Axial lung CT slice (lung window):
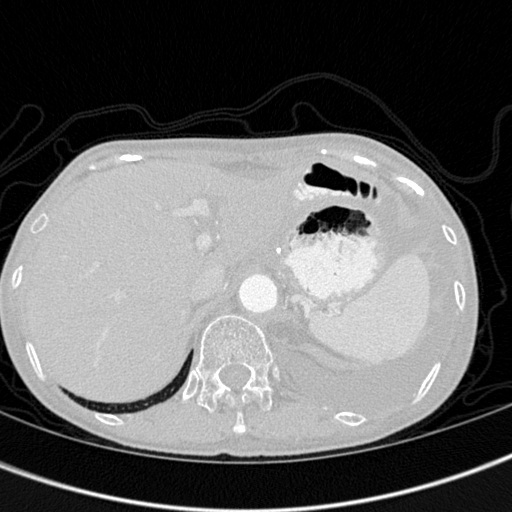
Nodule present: no